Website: macys
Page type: payment
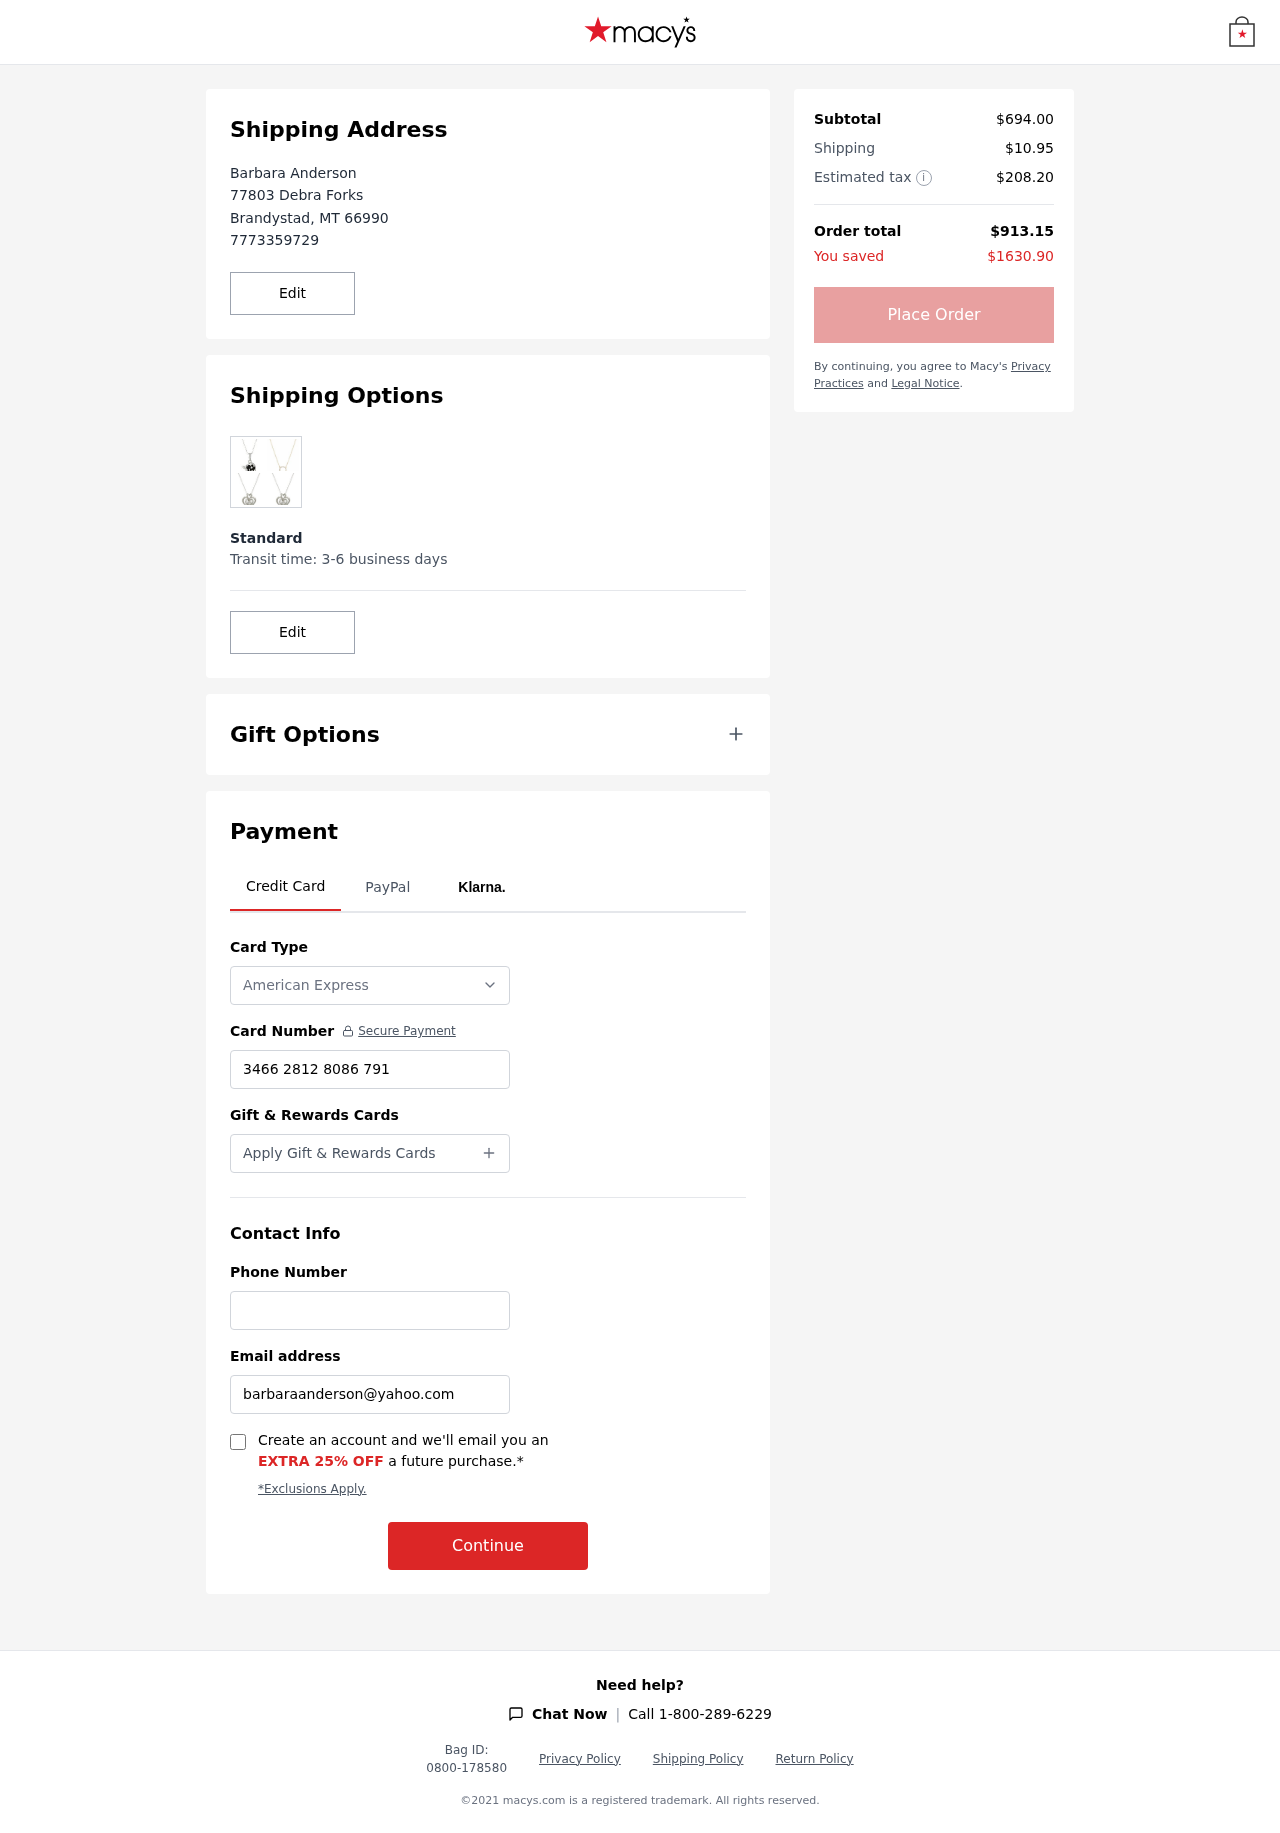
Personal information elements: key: PII_CARD_NUMBER
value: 3466 2812 8086 791
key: PII_CARD_TYPE
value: American Express
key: PII_CITY
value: Brandystad
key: PII_EMAIL
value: barbaraanderson@yahoo.com
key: PII_FULLNAME
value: Barbara Anderson
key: PII_PHONE
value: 7773359729
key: PII_POSTCODE
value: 66990
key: PII_STATE_ABBR
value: MT
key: PII_STREET
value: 77803 Debra Forks
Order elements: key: ORDER_SUBTOTAL
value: $694.00
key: ORDER_SHIPPING_COST
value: $10.95
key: ORDER_TAX
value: $208.20
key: ORDER_TOTAL
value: $913.15
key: ORDER_SAVINGS
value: $1630.90